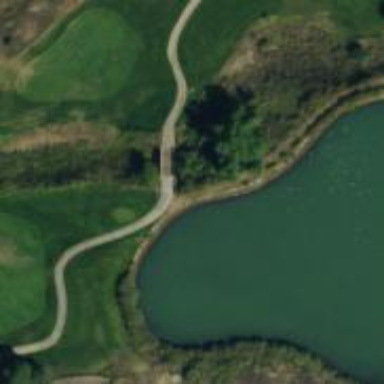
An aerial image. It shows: Path on bridge designed for golf carts.